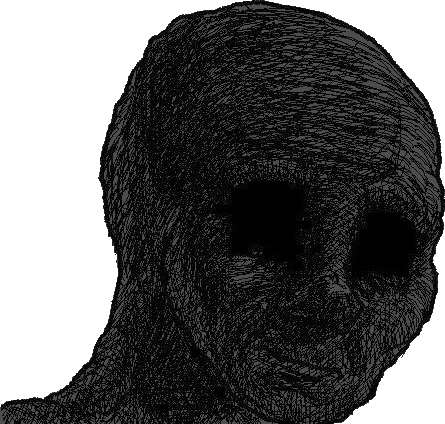
Label: 5_Withered_Wojak